Question: Basically, I have multiple widgets I'm trying to switch between... and the default is a QTabWidget. Aside from some modification, the two examples (QStackedWidget and QTabsExapmle) are just mingled together. I can't get the "connect" portion to work (get an error: no matching function for call to QTabsExample::connect), and nothing displays on screen unless 'stackedWidget->addWidget(tabWidget)' is the first in the list (and even then, I only see the view in the upper left hand corner).
QTabsExample.h
'''
#ifndef QTABSEXAMPLE_H
#define QTABSEXAMPLE_H
#include <QtGui/QMainWindow>
#include <QtGui/QScrollArea>
#include <QtGui/QFrame>
#include <QtGui/QVBoxLayout>
#include <QtGui/QPushButton>
#include <QtGui/QLabel>
#include <QtGui/QLineEdit>
#include <QtGui/QGroupBox>
#include <QtGui/QFormLayout>
#include <QtGui/QMessageBox>
#include <QtCore/QPointer>
#include <QtCore/QFile>
#include <QtCore/QIODevice>
#include <QtCore/QList>
#include <QtCore/QMap>
#include <QtCore/QString>
#include <QtXml/QXmlStreamReader>
#include <QtDebug>
#include <QBool>
#include <QSignalMapper>
#include <QStackedLayout>
class QTabsExample: public QMainWindow {
Q_OBJECT
public:
QTabsExample(QWidget *parent = 0);
~QTabsExample();
private:
void buildTabMenuBar(int index);
public slots:
void activeTabChanged(int index);
void setCurrentIndex(int);
signals:
void activated(int);
private:
QTabWidget* tabWidget;
QWidget* customWidget1;
QWidget* customWidget2;
QWidget* customWidget3;
};
// ---------------------------------------------------------------------------
// QMyWidget - Tab1
//
class QMyWidget: public QWidget {
Q_OBJECT
public:
QMyWidget(QWidget *parent = 0);
~QMyWidget();
public slots:
void runOnTabSelect();
private:
QPointer<QVBoxLayout> _layout;
};
// ---------------------------------------------------------------------------
// QMyWidget2 - Tab2
//
class QMyWidget2: public QWidget {
Q_OBJECT
public:
QMyWidget2(QWidget *parent = 0);
~QMyWidget2();
public slots:
void runOnTabSelect();
};
// ---------------------------------------------------------------------------
// QMyWidget3 - Tab3
//
class QMyWidget3: public QWidget {
Q_OBJECT
public:
QMyWidget3(QWidget *parent = 0);
~QMyWidget3();
public slots:
void runOnTabSelect();
private:
QPointer<QVBoxLayout> _layout;
};
#endif // QTABSEXAMPLE_H
'''
QTabsExample.cpp
'''
#include <QtGui>
#include <QApplication>
#include "QTabsExample.h"
QTabsExample::QTabsExample(QWidget *parent) : QMainWindow(parent) {
setContextMenuPolicy(Qt::NoContextMenu);
this->setWindowTitle("Main Window, I think");
QStackedLayout *stackedLayout = new QStackedLayout;
//create tab widget
QTabWidget *tabWidget = new QTabWidget();
tabWidget->setContextMenuPolicy(Qt::NoContextMenu);
QObject::connect(tabWidget, SIGNAL(currentChanged(int)),this, SLOT(activeTabChanged(int)));
QMyWidget* widget1 = new QMyWidget();
tabWidget->addTab(widget1, "Tab1");
QMyWidget2* widget2 = new QMyWidget2();
tabWidget->addTab(widget2, "Tab2");
QMyWidget3* widget3 = new QMyWidget3();
tabWidget->addTab(widget3, "Tab3");
//set programatically
tabWidget->setStyleSheet("QTabBar::tab { height: 70px; width: 80px; font-size: 15px;}");
//create other widgets
QWidget* customWidget1 = new QWidget;
QWidget* customWidget2 = new QWidget;
QWidget* customWidget3 = new QWidget;
//add layouts to widgets
customWidget1->setContextMenuPolicy(Qt::NoContextMenu);
customWidget2->setContextMenuPolicy(Qt::NoContextMenu);
customWidget3->setContextMenuPolicy(Qt::NoContextMenu);
customWidget1->setWindowTitle("Widget 1");
customWidget2->setWindowTitle("Widget 2");
customWidget3->setWindowTitle("Widget 3");
//insert content to make sure it's viewable
QPalette palette;
palette.setBrush(this->backgroundRole(), QBrush(QImage("c://default.png")));
customWidget1->setPalette(palette);
palette.setBrush(this->backgroundRole(), QBrush(QImage("c://default2.png")));
customWidget2->setPalette(palette);
palette.setBrush(this->backgroundRole(), QBrush(QImage("c://default3.png")));
customWidget3->setPalette(palette);
//add widgets to stack
stackedLayout->addWidget(tabWidget);
stackedLayout->addWidget(customWidget1);
stackedLayout->addWidget(customWidget2);
stackedLayout->addWidget(customWidget3);
QComboBox *pageComboBox = new QComboBox;
pageComboBox->addItem(tr("Tab Page"));
pageComboBox->addItem(tr("page 2"));
pageComboBox->addItem(tr("page 3"));
pageComboBox->addItem(tr("page 4"));
connect(pageComboBox, SIGNAL(activated(int))), stackedLayout, SLOT(setCurrentIndex(int));
QVBoxLayout *_layout = new QVBoxLayout;
_layout->addWidget(pageComboBox);
_layout->addLayout(stackedLayout);
setLayout(_layout);
//setCentralWidget(tabWidget);
#ifdef Q_OS_SYMBIAN
QWidgetList widgets = QApplication::allWidgets();
QWidget* w = 0;
foreach(w,widgets) {
w->setContextMenuPolicy(Qt::NoContextMenu);
}
#endif
}
QTabsExample::~QTabsExample(){
}
void QTabsExample::activeTabChanged(int index) {
buildTabMenuBar(index);
}
void QTabsExample::buildTabMenuBar(int index) {
QMenuBar* menubar = menuBar();
menubar->clear();
switch (index) {
case 0:
{
menubar->addAction("", tabWidget->widget(index), SLOT(runOnTabSelect()));
break;
}
case 1:
{
menubar->addAction("", tabWidget->widget(index), SLOT(runOnTabSelect()));
break;
}
case 2:
{
menubar->addAction("", tabWidget->widget(index), SLOT(runOnTabSelect()));
break;
}
default:
{
break;
}
};
}
//tab1
QMyWidget::QMyWidget(QWidget *parent) : QWidget(parent) {
setContextMenuPolicy(Qt::NoContextMenu);
QVBoxLayout* _layout = new QVBoxLayout(this);
//buttons get created
this->setLayout(_layout);
}
QMyWidget::~QMyWidget() {
}
void QMyWidget::runOnTabSelect() {
}
//tab2
QMyWidget2::QMyWidget2(QWidget *parent) : QWidget(parent) {
setContextMenuPolicy(Qt::NoContextMenu);
QVBoxLayout* _layout = new QVBoxLayout(this);
//buttons get created
this->setLayout(_layout);
}
QMyWidget2::~QMyWidget2() {
}
void QMyWidget2::runOnTabSelect() {
}
//tab3
QMyWidget3::QMyWidget3(QWidget *parent) : QWidget(parent) {
setContextMenuPolicy(Qt::NoContextMenu);
QVBoxLayout* _layout = new QVBoxLayout(this);
//buttons get created
this->setLayout(_layout);
}
QMyWidget3::~QMyWidget3() {
}
void QMyWidget3::runOnTabSelect() {
}
'''
main.cpp
'''
#include "QTabsExample.h""
#include <QtGui>
#include <QApplication>
#include <QtGui/QApplication>
#include <QPixmap>
#include <QWidget>
#include <QMainWindow>
#include <QSplashScreen>
int main(int argc, char *argv[])
{
QApplication a(argc, argv);
QTabsExample w;
w.showMaximized();
return a.exec();
}
'''

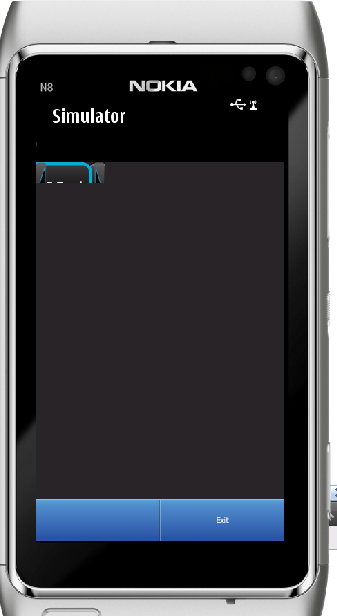
Answer: Well for starters you need to uncomment '//QTabsExample w;' in 'main.cpp', but I guess, that is just a relict from experimenting...
Also, what do you mean by "nothing displays on screen."?
Do you mean, that an empty window pops up? Or does no window at all open? Or does the screen turn black?
Have you eliminated the possibility that the "app.css" file might be corrupt?
Have you tried deleting the Makefiles and moc_* files?
I tried to simplify the constructor of QTabsExample
'''
#include <QtGui>
#include <QApplication>
#include "QTabsExample.h"
QTabsExample::QTabsExample(QWidget *parent) : QMainWindow(parent) {
setContextMenuPolicy(Qt::NoContextMenu);
this->setWindowTitle("Main Window, I think");
//create tab widget
QTabWidget *tabWidget = new QTabWidget();
tabWidget->setContextMenuPolicy(Qt::NoContextMenu);
//QObject::connect(tabWidget, SIGNAL(currentChanged(int)),this, SLOT(activeTabChanged(int))); // I have no experience with mobile developement
// can you manipulate the menubar on a mobile device?
QMyWidget* widget1 = new QLabel(tr("Widget1")); // simplification
tabWidget->addTab(widget1, "Tab1");
QMyWidget2* widget2 = new QLabel(tr("Widget2"));
tabWidget->addTab(widget2, "Tab2");
QMyWidget3* widget3 = new QLabel(tr("Widget3"));
tabWidget->addTab(widget3, "Tab3");
//set programatically
tabWidget->setStyleSheet("QTabBar::tab { height: 70px; width: 80px; font-size: 15px;}");
//create other widgets
QWidget* customWidget1 = new QLabel(tr("Hello1")); // simplification
QWidget* customWidget2 = new QLabel(tr("Hello2"));
QWidget* customWidget3 = new QLabel(tr("Hello3"));
// create stacked layout (closer to where it is actually used)
QStackedLayout *stackedLayout = new QStackedLayout;
//add widgets to stack
stackedLayout->addWidget(tabWidget);
stackedLayout->addWidget(customWidget1);
stackedLayout->addWidget(customWidget2);
stackedLayout->addWidget(customWidget3);
QComboBox *pageComboBox = new QComboBox;
pageComboBox->addItem(tr("Tab Page"));
pageComboBox->addItem(tr("page 2"));
pageComboBox->addItem(tr("page 3"));
pageComboBox->addItem(tr("page 4"));
connect(pageComboBox, SIGNAL(activated(int))), stackedLayout, SLOT(setCurrentIndex(int));
QVBoxLayout *_layout = new QVBoxLayout;
_layout->addWidget(pageComboBox);
_layout->addLayout(stackedLayout);
setLayout(_layout);
//setCentralWidget(tabWidget);
#ifdef Q_OS_SYMBIAN
QWidgetList widgets = QApplication::allWidgets();
QWidget* w = 0;
foreach(w,widgets) {
w->setContextMenuPolicy(Qt::NoContextMenu);
}
#endif
}
'''
Expected behaviour:
- - - - -